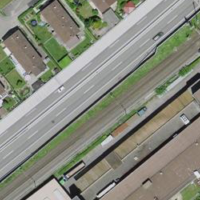
EUNIS habitat code: 57
Species observed at this site:
Larus michahellis